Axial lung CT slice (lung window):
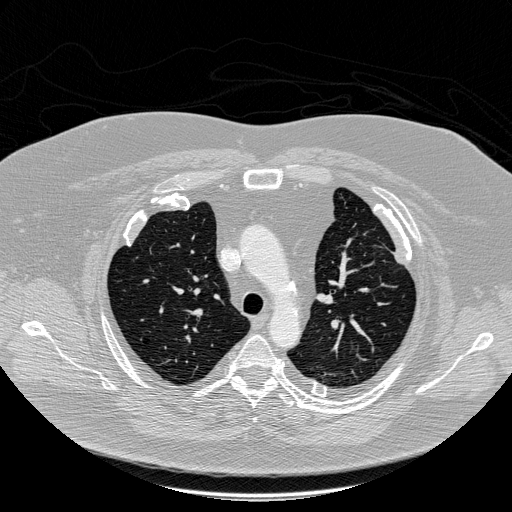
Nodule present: no